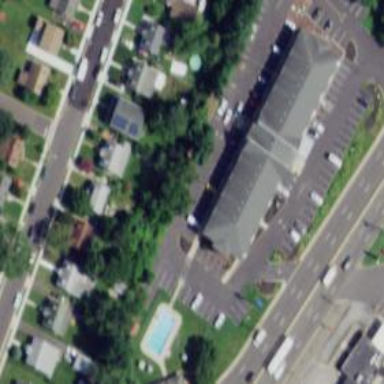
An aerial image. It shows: Motel that caters to tourists.